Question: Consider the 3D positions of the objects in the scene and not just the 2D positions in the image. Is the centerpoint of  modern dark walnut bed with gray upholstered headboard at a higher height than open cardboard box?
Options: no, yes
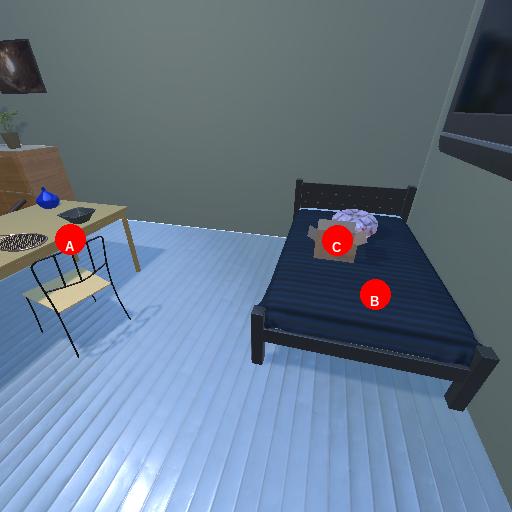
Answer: no